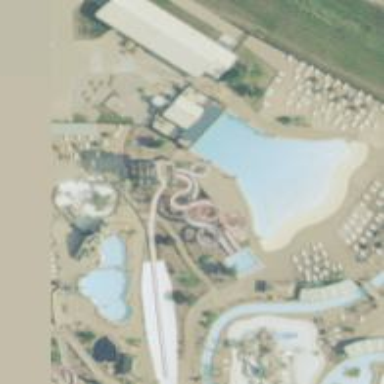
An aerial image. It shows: Water slide attraction.